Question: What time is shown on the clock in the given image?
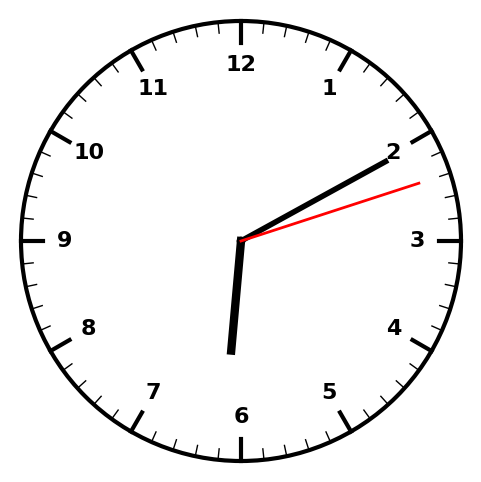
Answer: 06:10:12